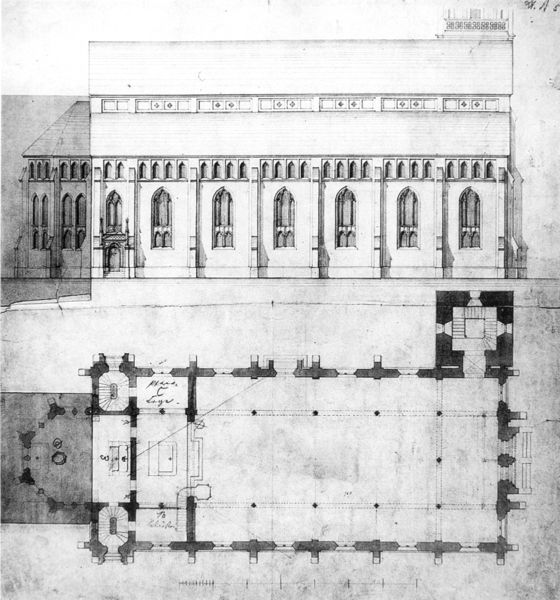
Titel: St. Andreas, Selb, Aufriss und Grundriss
Künstler: August von Voit
Standort: München
Institution: Architekturmuseum der Technischen Universität
Schlagwörter: weiß, fenster, grau, pfeiler, schwarz, skizze, säule, säulen, tür, zeichnung, dach, gebäude, haus, architektur, kirche, blatt, front, gotik, turm, schiff, schiffe, papier, ansicht, fassade, dächer, giebel, mauer, pilaster, rundbogen, joche, treppe, treppen, spitz, hoch, bögen, eingang, gang, außen, antike, glockenturm, rundfenster, dom, seite, schwarzweiß, bleistift, entwurf, altar, kathedrale, langhaus, aussenansicht, kirchenschiff, mittelschiff, okuli, dreischiffig, gotisch, kanzel, seitenschiff, spitzbogen, spitzbögen, mauern, mittelalter, altarraum, apsis, romanik, chor, kapelle, etagen, plan, wendeltreppe, unfertig, gothik, laube, sakralbau, masswerk, quatsch, fesnter, basilika, grundriss, bauwerk, konstruktionszeichnung, aufriss, zeichnungen, etage, haupteingang, bauplan, treppenaufgang, vorhalle, kapellen, seitenschiffe, längsschiff, querschiff, markierung, chorumgang, gotteshaus, giebeldach, nebeneingang, wendeltreppen, absiss, planung, kiche, spitzbogenfenster, südseite, masswerkfenster, klosterkirche, seitenfassade, abside, endelterppen, querschff, rolltreppe, südeingang, turmaufgänge, vorjoch, pilsater, katedrale, chot, kierche, asltar